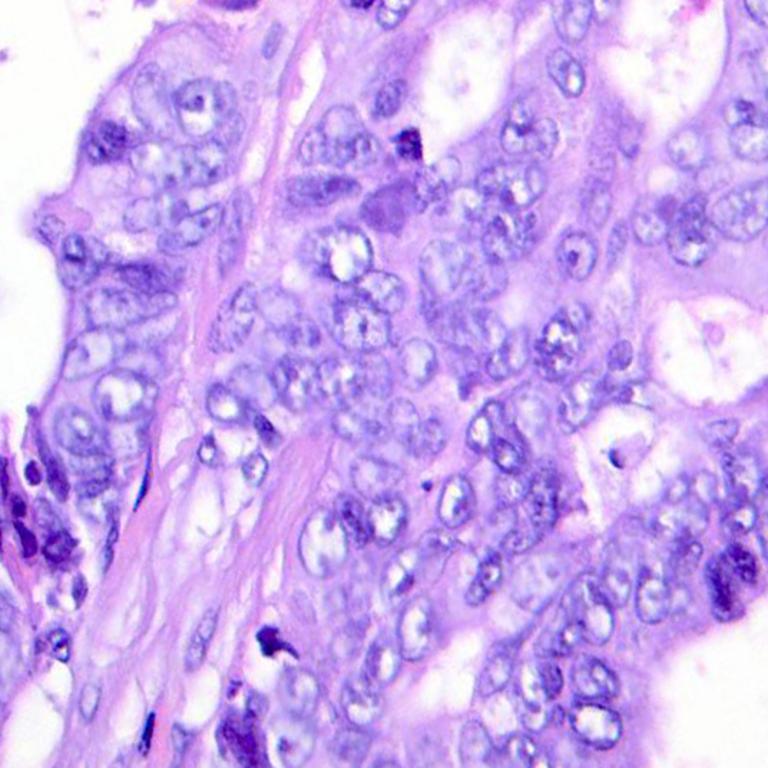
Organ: colon
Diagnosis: adenocarcinomas